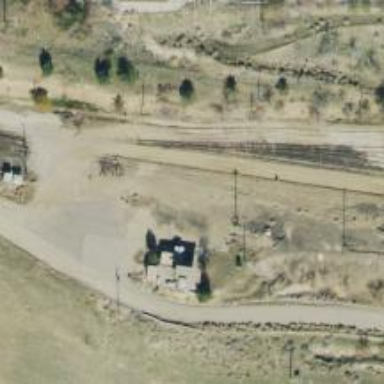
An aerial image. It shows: Disused railway.